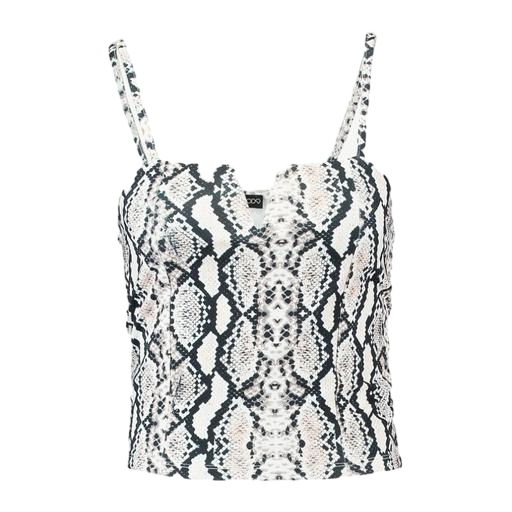
patterned tank top, printed tank top, black python-print top, white background